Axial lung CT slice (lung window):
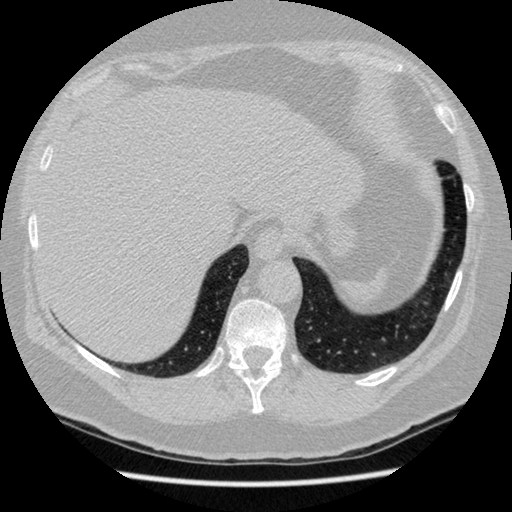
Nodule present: no